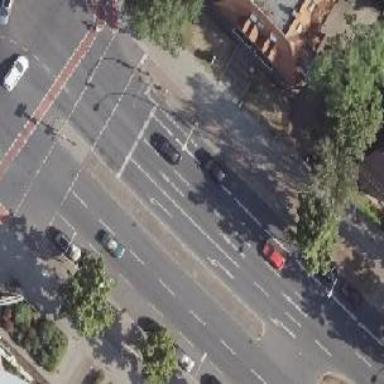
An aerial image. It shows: Secondary road with asphalt surface. There is cycle track on the right side of the road.